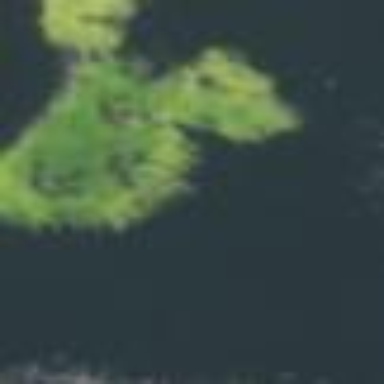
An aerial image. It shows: Marsh wetland.